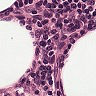
Metastatic tissue present: no